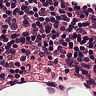
Metastatic tissue present: no